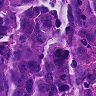
Metastatic tissue present: yes